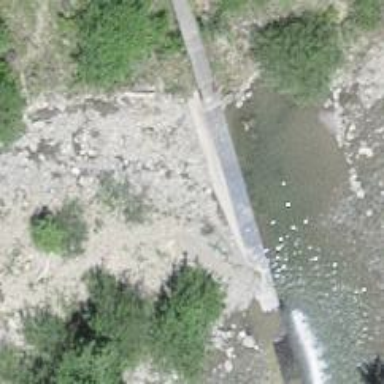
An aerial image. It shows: Weir along the waterway.